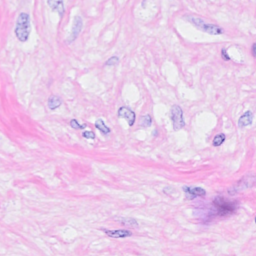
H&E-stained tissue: Breast